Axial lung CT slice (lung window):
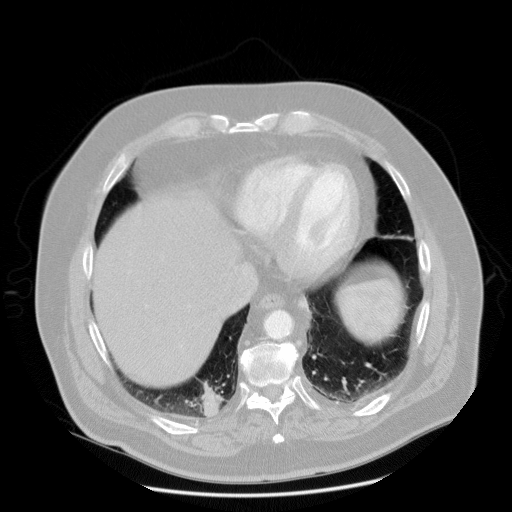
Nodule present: no